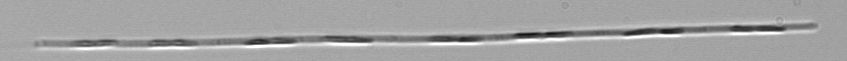
Label: Leptocylindrus